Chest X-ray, AP view. Patient: 35 years old, sex F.
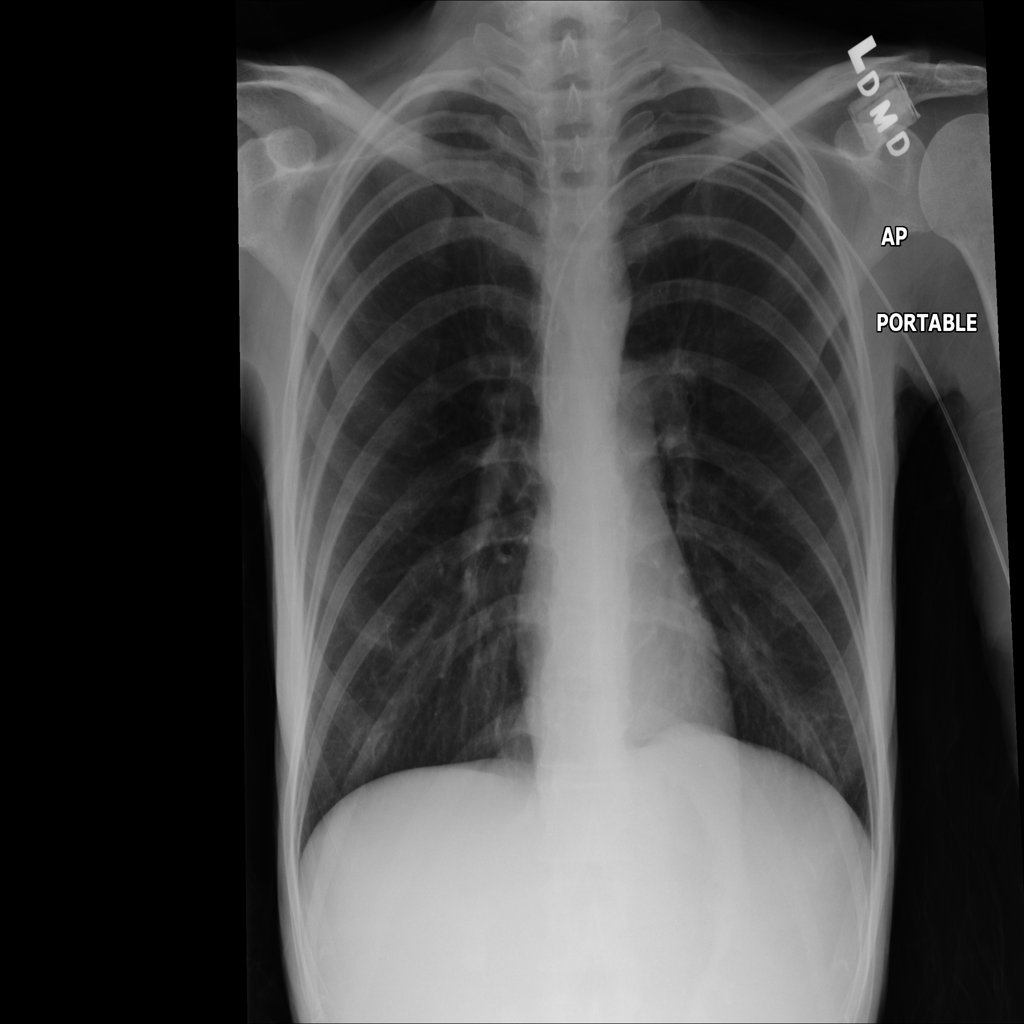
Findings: No Finding